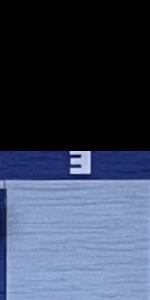
Label: Empty